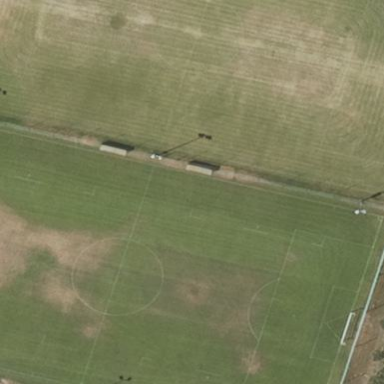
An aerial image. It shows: Soccer pitch for leisureland activities.